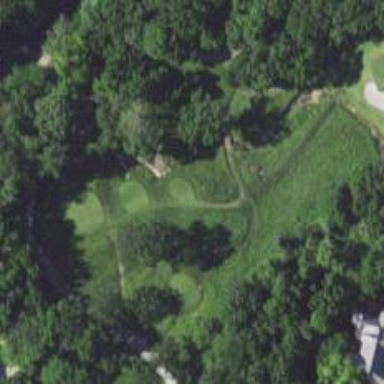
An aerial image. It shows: Pathway for golfing.